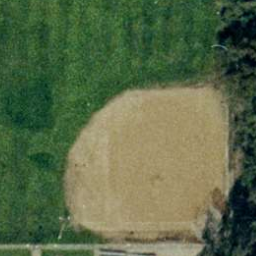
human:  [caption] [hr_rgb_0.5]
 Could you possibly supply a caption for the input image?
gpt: A baseball diamond composed of sand and weeds .

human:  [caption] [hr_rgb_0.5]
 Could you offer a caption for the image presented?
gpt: It is a very old baseball diamond with sand and weeds .

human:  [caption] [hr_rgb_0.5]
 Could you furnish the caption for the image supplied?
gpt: It is a very old baseball diamond compose of sand and weeds .

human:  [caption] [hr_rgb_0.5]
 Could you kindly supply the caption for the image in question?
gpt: This is an old baseball diamond .

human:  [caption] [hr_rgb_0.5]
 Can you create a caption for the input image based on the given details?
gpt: It is a very old baseball diamond compose of sand and weeds .